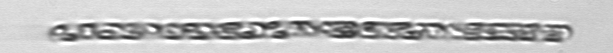
Label: Dactyliosolen_fragilissimus